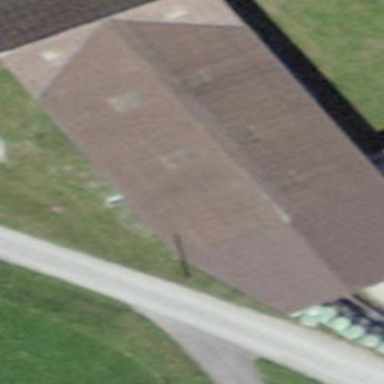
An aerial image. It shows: Barn.